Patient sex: F
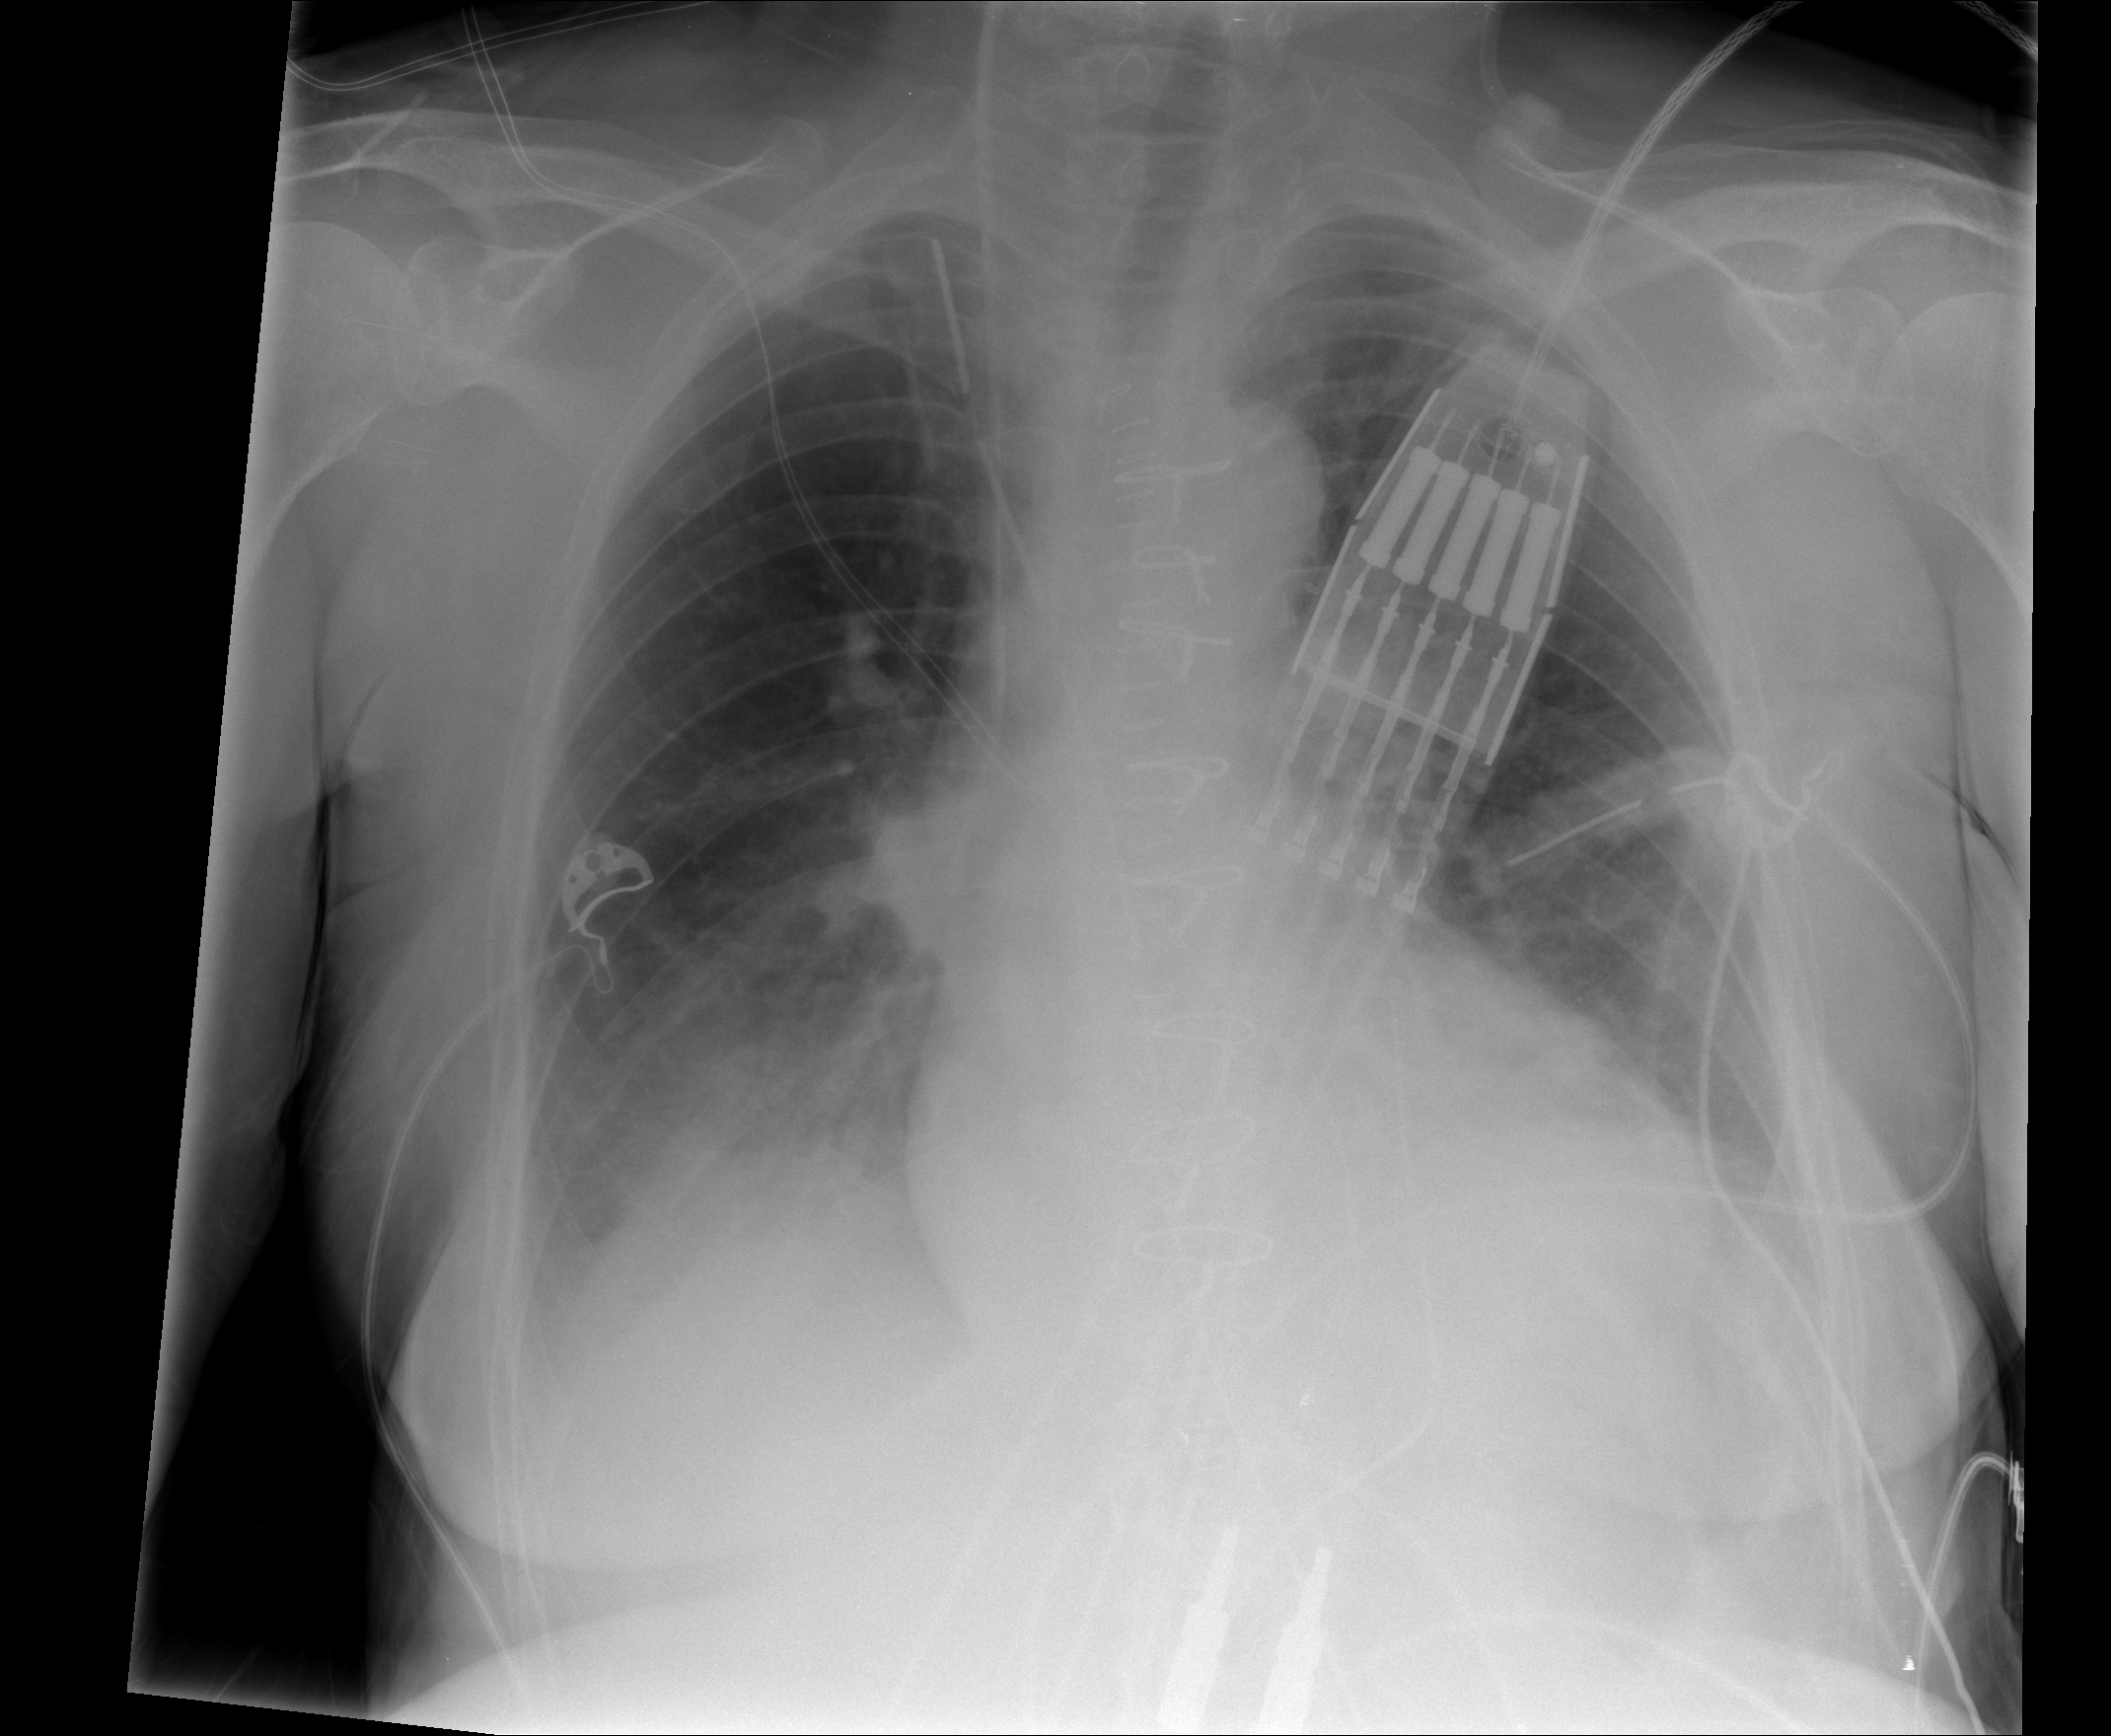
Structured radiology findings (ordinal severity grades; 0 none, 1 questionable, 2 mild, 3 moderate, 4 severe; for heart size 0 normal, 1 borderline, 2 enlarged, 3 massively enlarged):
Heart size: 1
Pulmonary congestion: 0
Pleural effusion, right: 2
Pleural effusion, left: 0
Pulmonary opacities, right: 0
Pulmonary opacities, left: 0
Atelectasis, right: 2
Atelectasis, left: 0